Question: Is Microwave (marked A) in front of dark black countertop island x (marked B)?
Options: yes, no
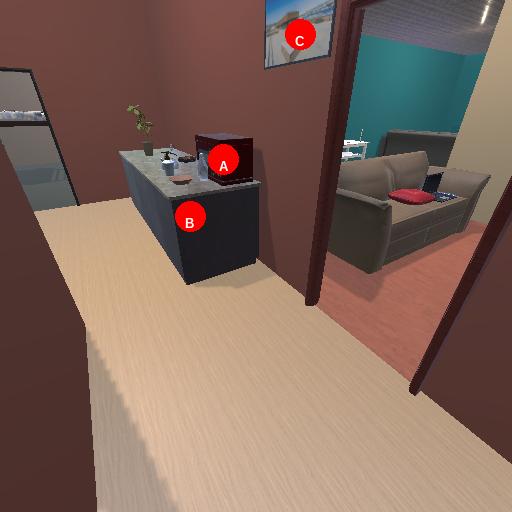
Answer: yes